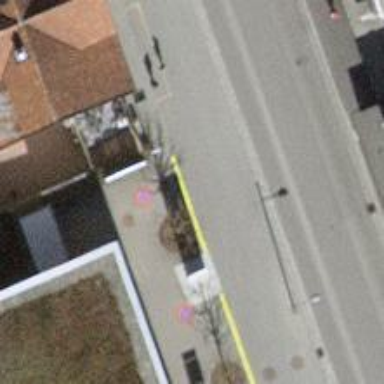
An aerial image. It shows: Bus stop with platform for public transport.